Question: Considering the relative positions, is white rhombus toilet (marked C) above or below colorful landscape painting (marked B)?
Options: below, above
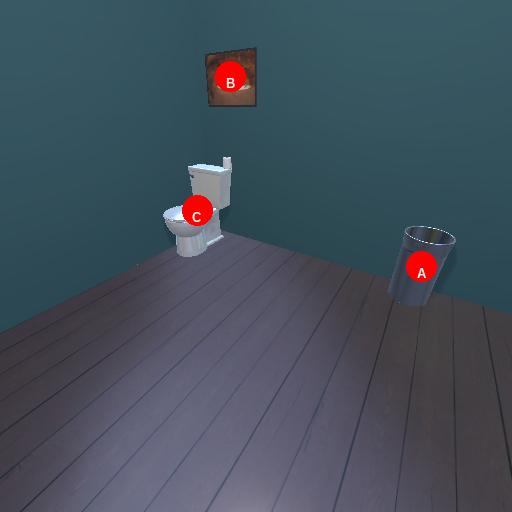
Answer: below